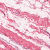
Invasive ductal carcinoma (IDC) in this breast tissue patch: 0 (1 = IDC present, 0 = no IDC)